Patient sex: M
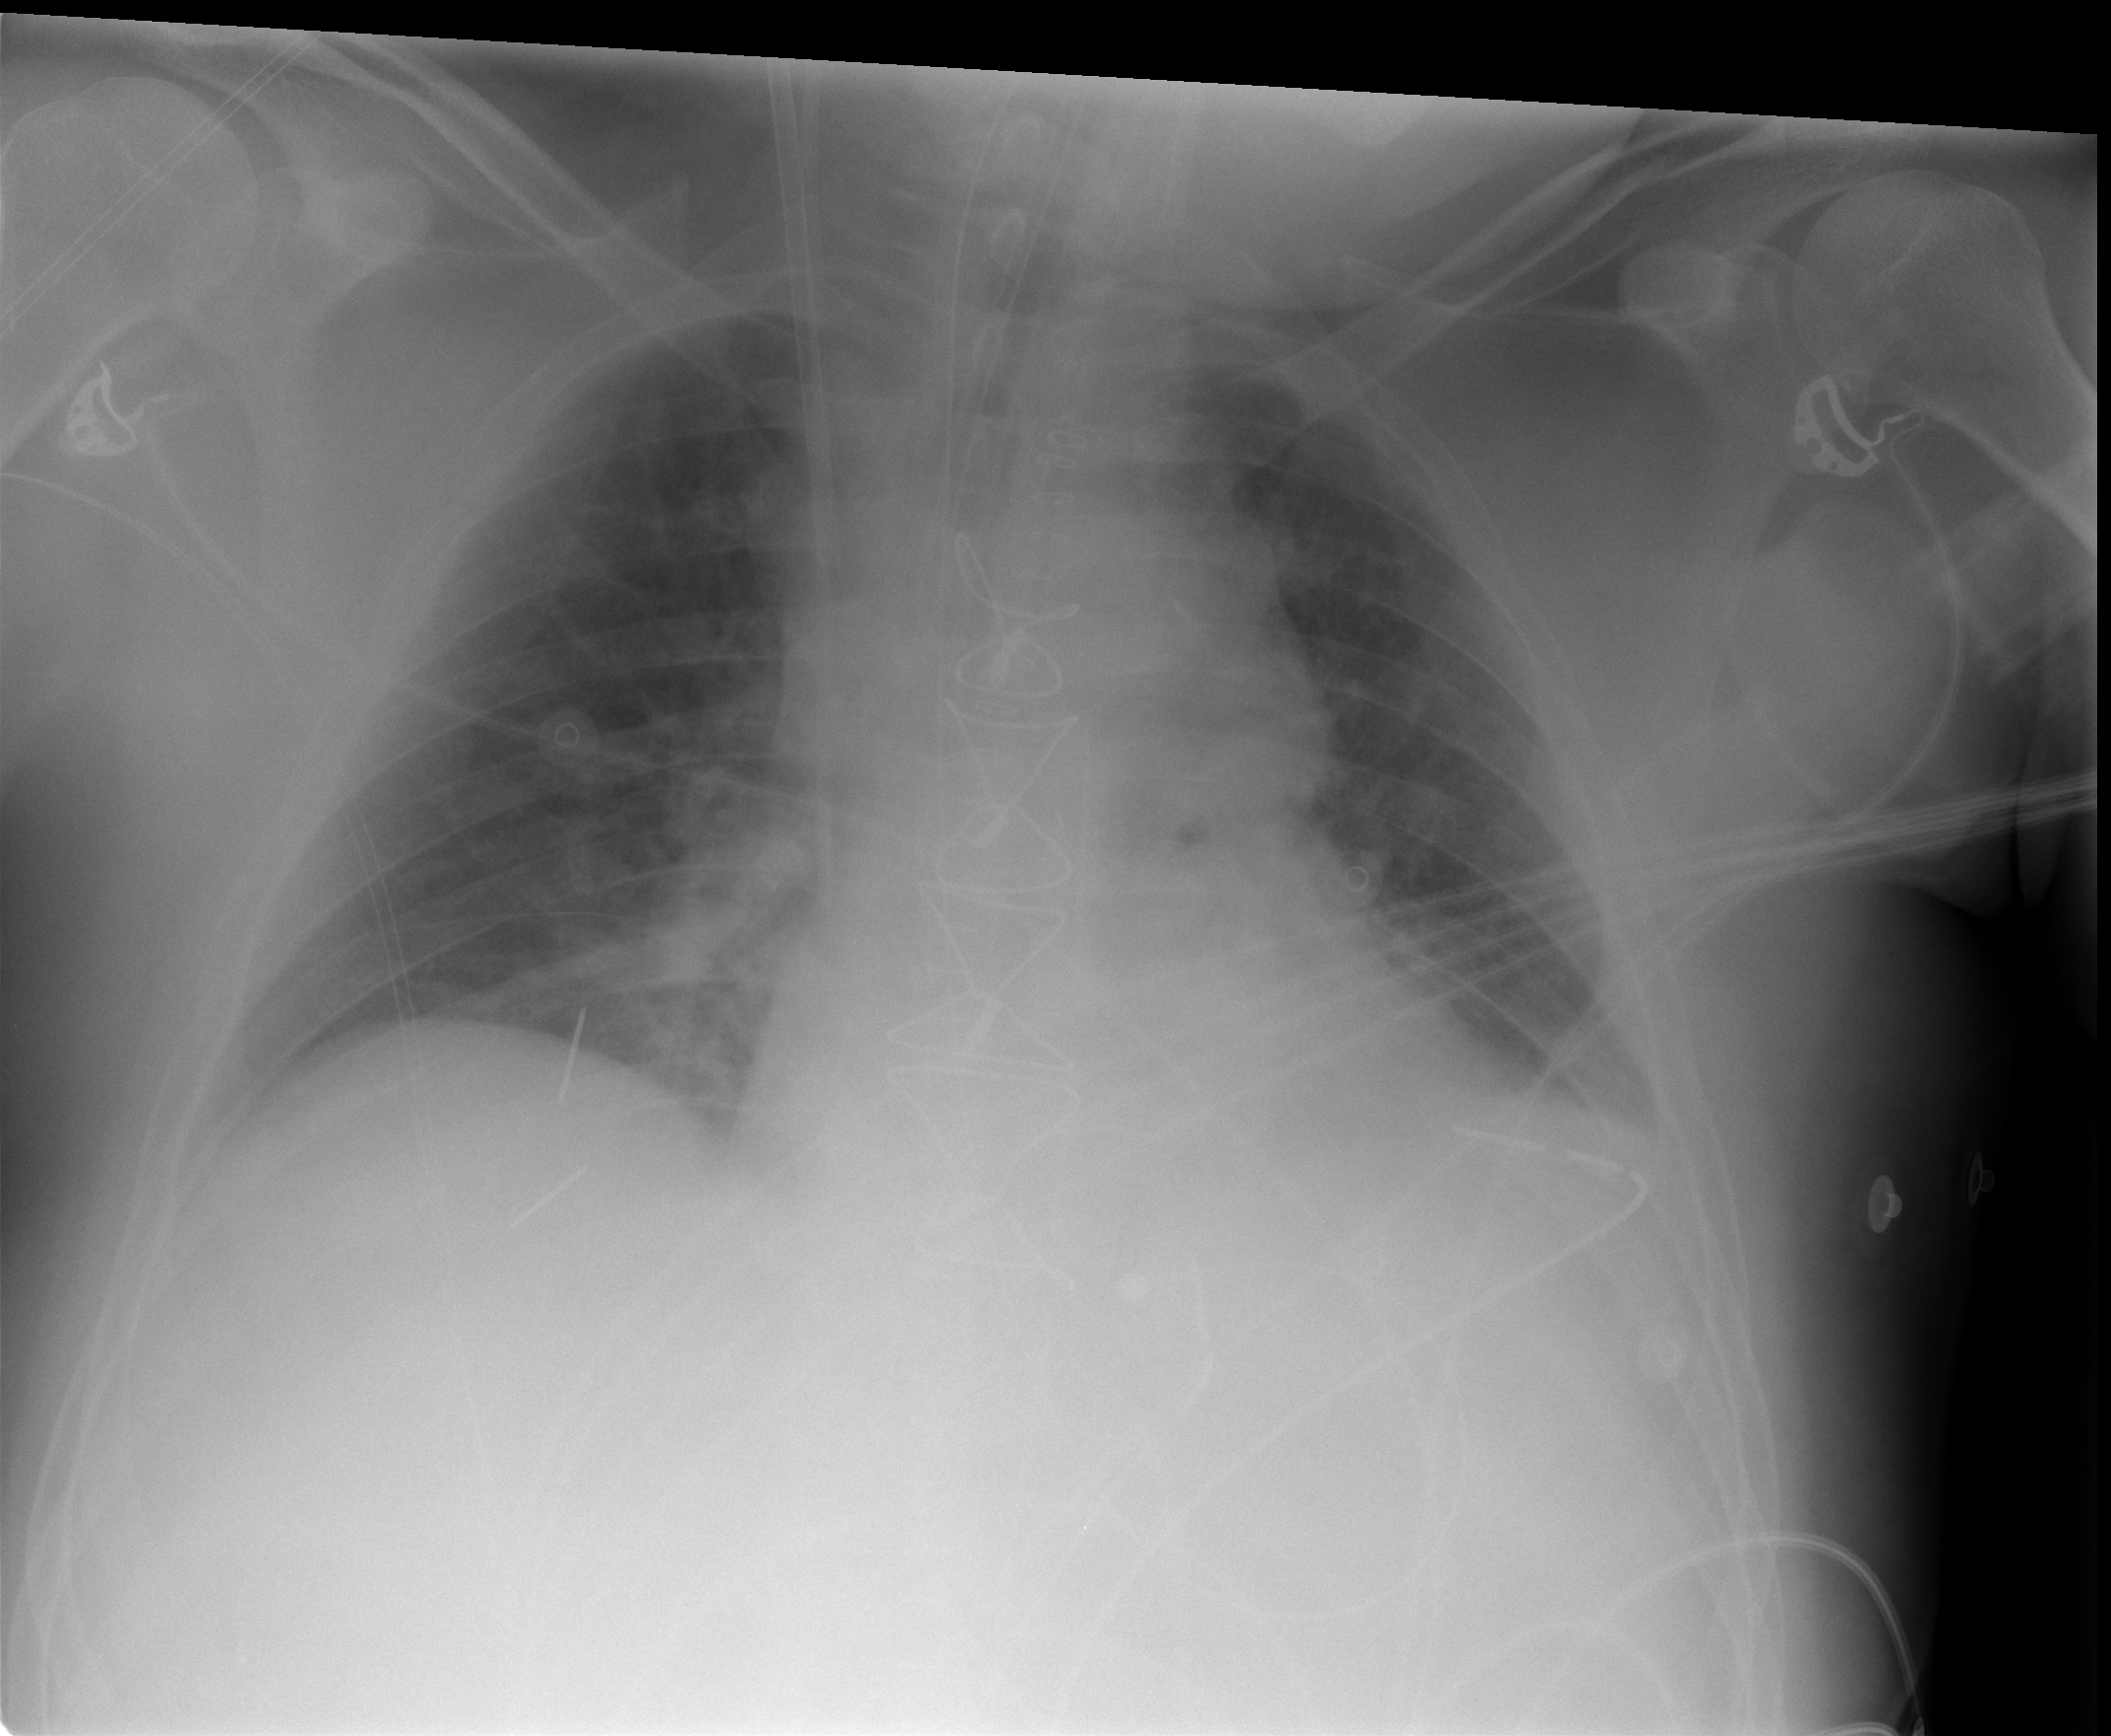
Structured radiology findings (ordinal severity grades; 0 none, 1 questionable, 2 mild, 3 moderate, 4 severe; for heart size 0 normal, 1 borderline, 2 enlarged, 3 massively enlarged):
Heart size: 0
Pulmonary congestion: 2
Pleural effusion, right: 2
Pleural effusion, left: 2
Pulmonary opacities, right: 0
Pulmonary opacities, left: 0
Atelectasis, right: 2
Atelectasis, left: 2